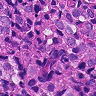
Metastatic tissue present: yes